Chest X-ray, PA view. Patient: 18 years old, sex F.
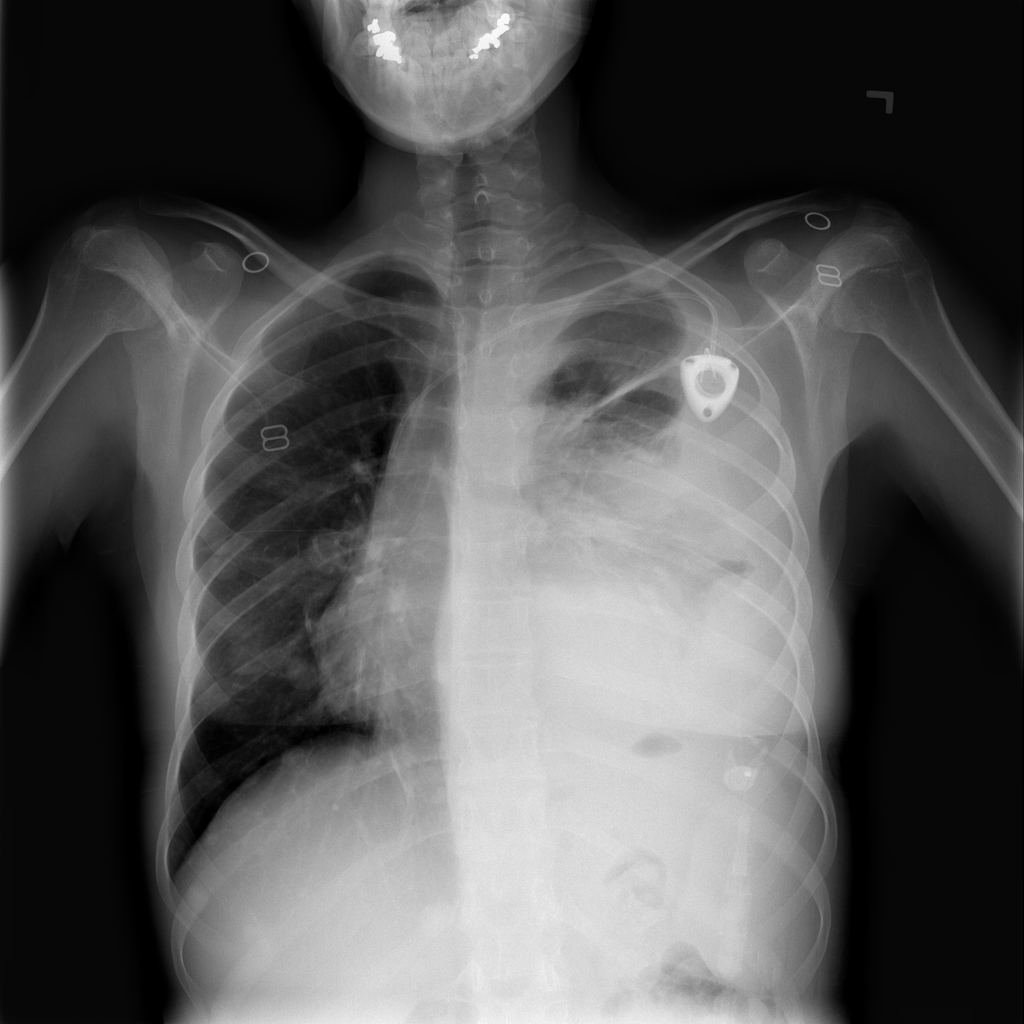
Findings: Effusion, Mass